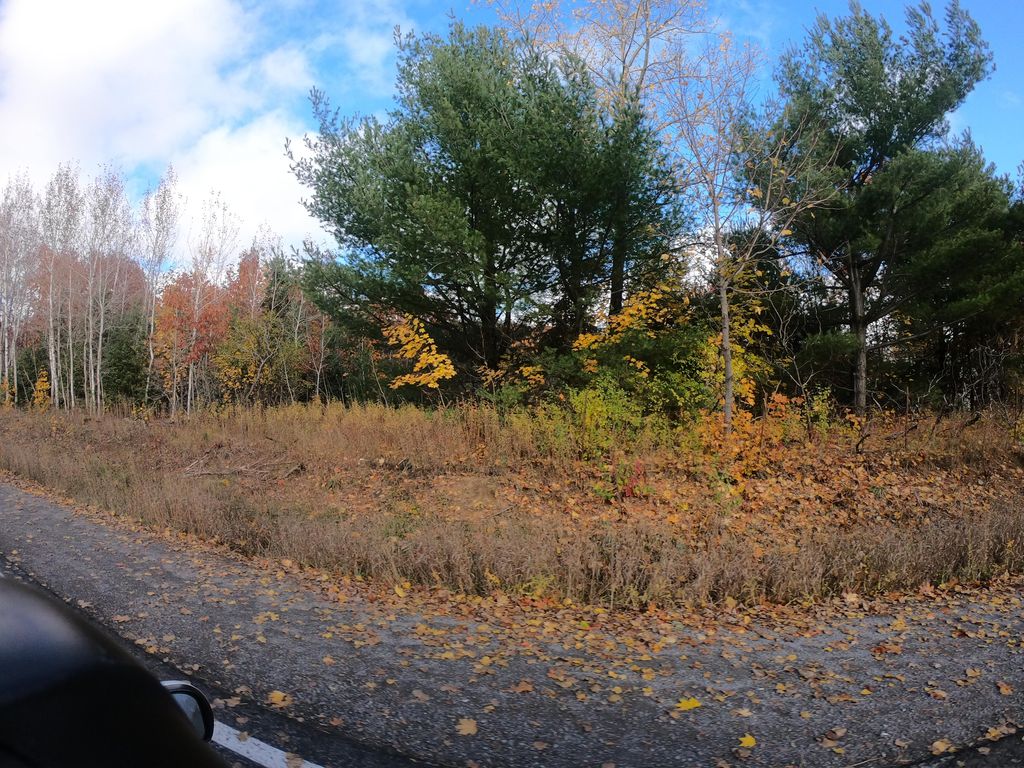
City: ottawa-gatineau